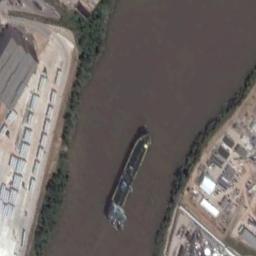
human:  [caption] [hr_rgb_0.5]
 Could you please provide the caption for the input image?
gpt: There are many buildings of different shapes beside the ship .

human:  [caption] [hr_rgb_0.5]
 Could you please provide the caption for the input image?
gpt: A dark green boat travels on the brown river .

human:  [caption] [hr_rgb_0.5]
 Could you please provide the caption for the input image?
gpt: There is a ship in the black water next to buildings and trees .

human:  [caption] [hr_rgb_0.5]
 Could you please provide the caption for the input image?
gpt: The ship is in the yellow water and some factories are on both side of the river .

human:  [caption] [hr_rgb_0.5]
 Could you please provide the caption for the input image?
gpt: The black ship is on a brown river .